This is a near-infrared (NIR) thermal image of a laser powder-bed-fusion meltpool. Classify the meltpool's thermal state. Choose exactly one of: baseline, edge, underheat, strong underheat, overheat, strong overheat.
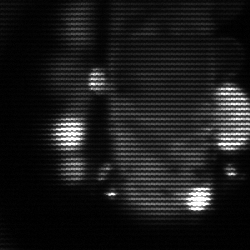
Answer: strong underheat